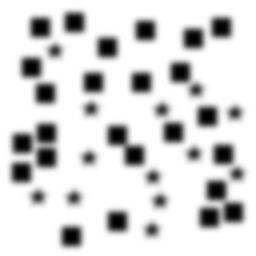
Squares: 25
Triangles: 0
Stars: 13
Total shapes: 38